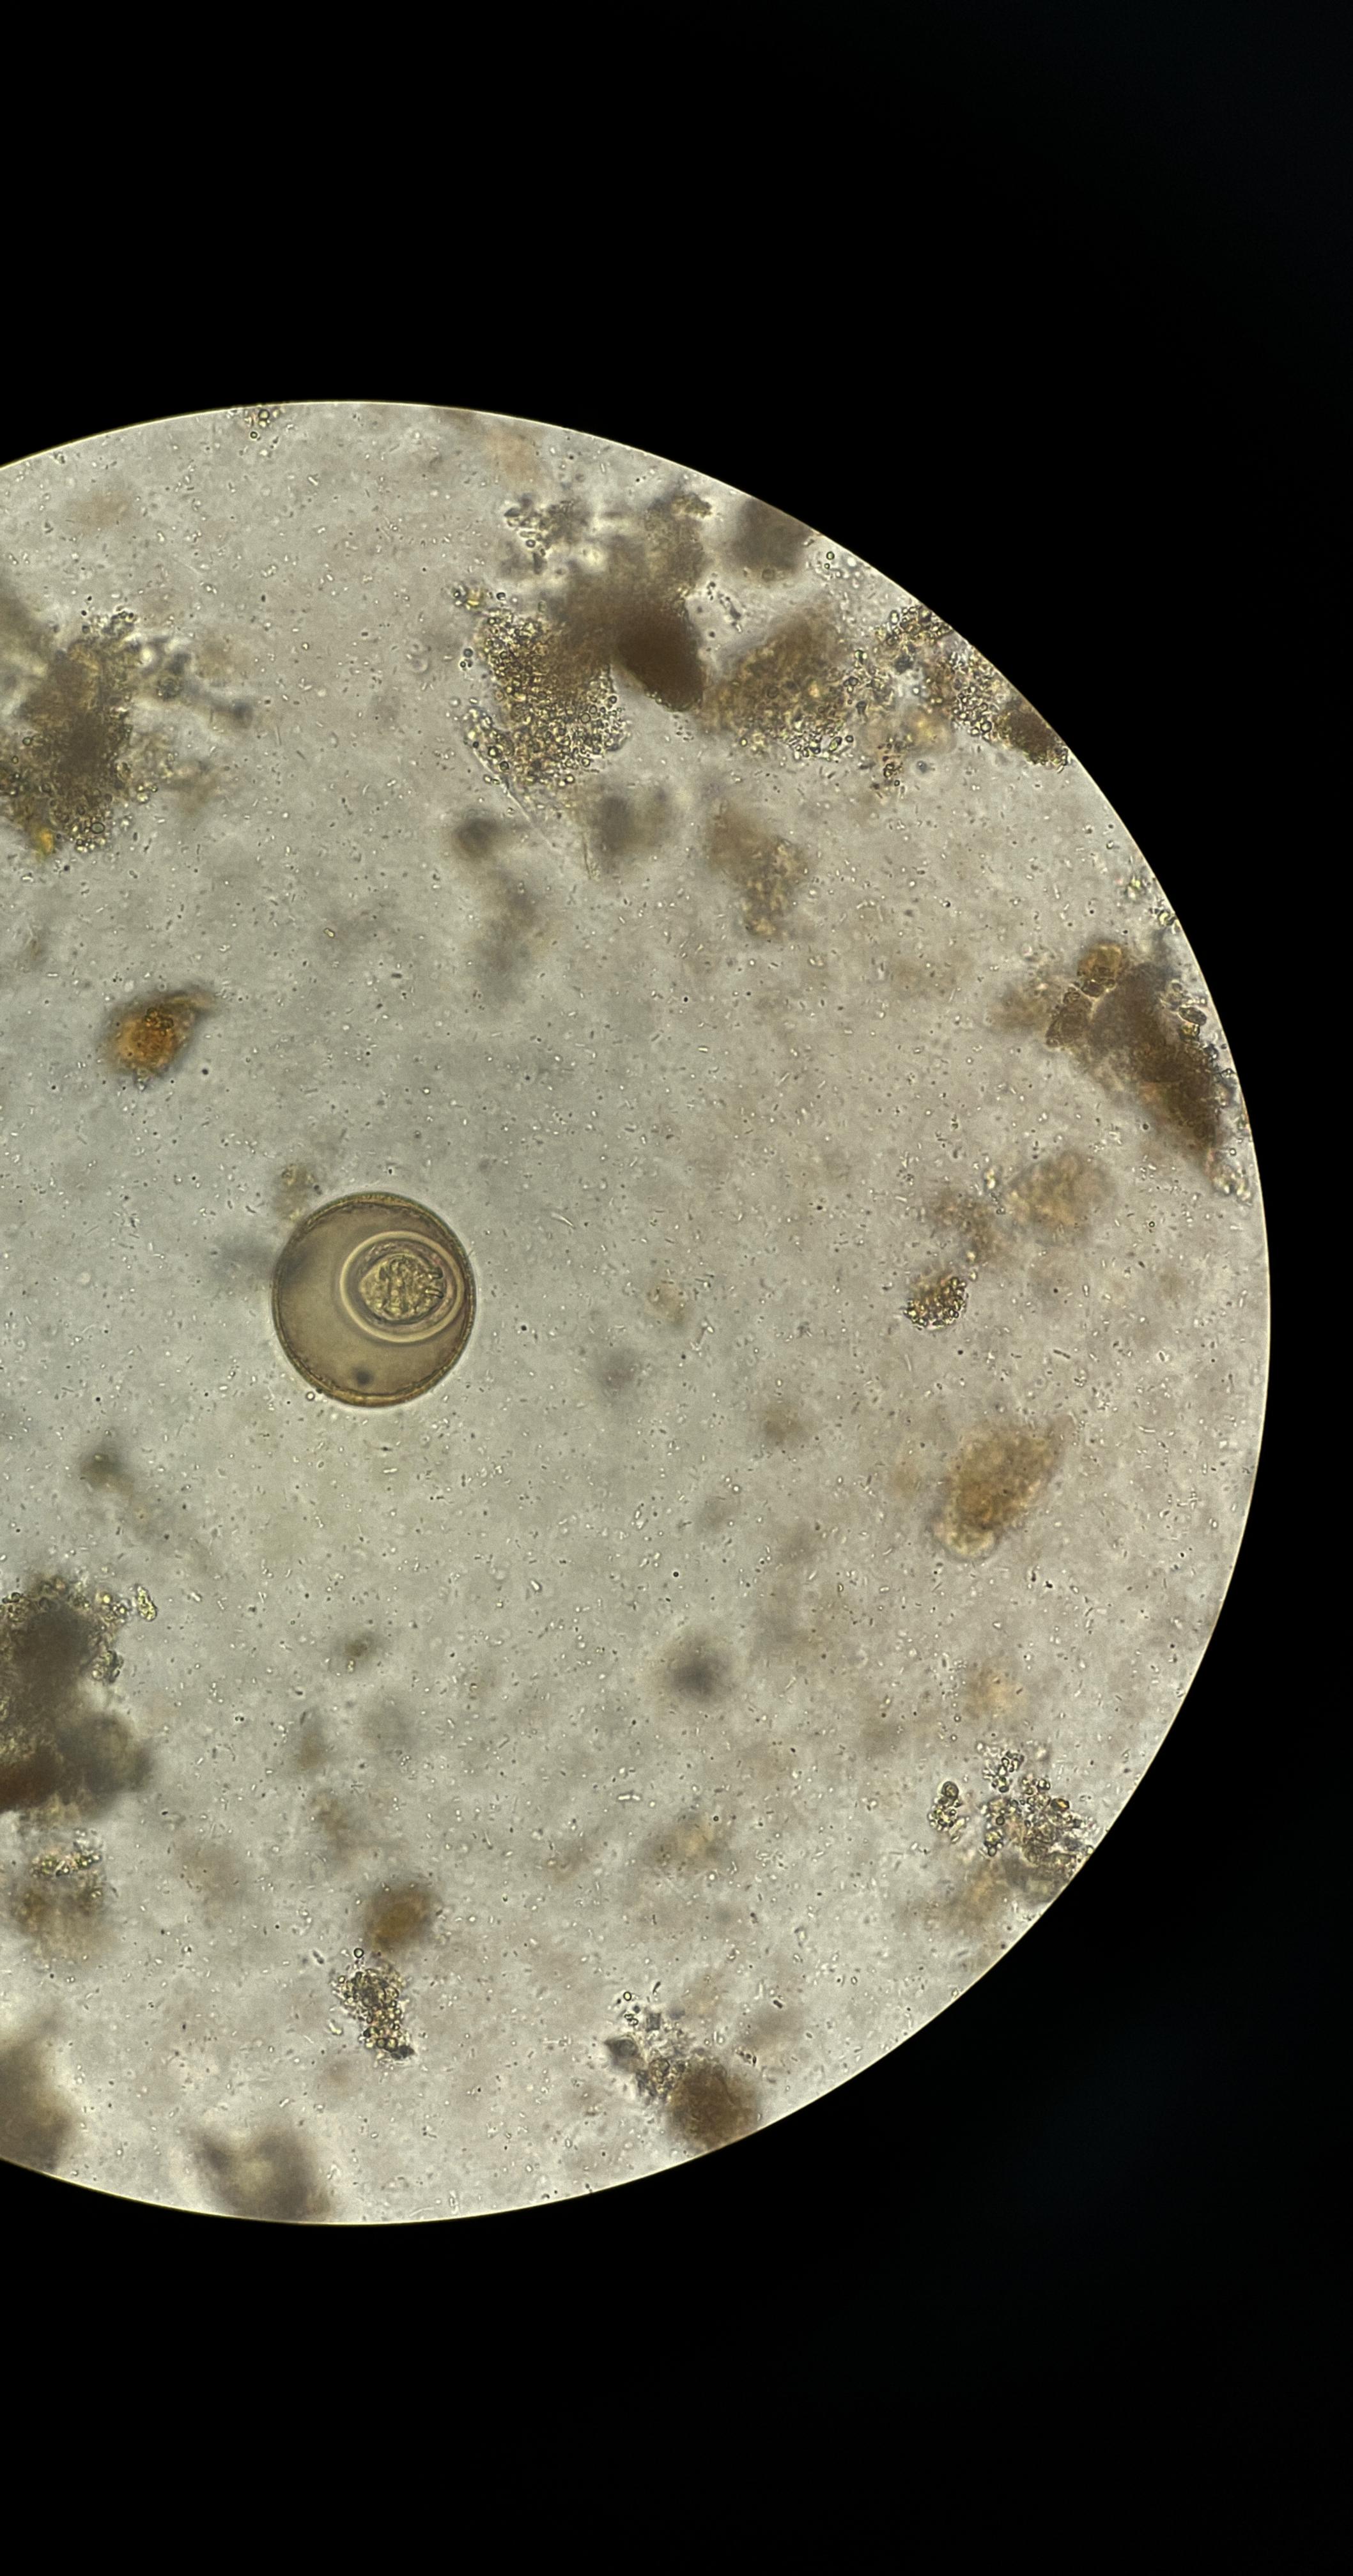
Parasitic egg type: Hymenolepis diminuta